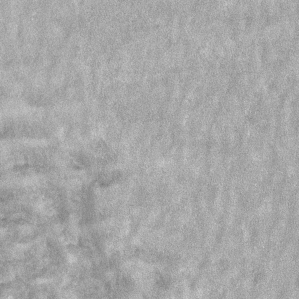
Label: frost